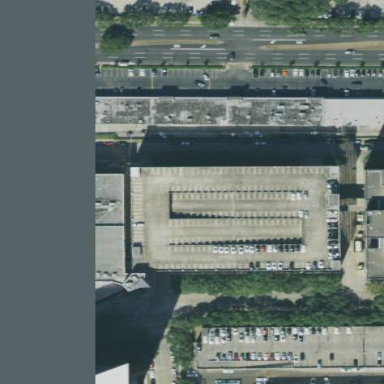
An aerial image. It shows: Multi-storey parking building.